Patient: sex M, age 60
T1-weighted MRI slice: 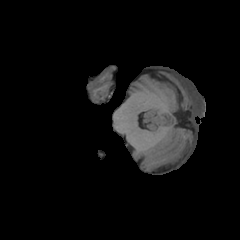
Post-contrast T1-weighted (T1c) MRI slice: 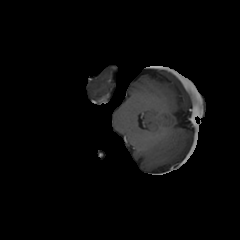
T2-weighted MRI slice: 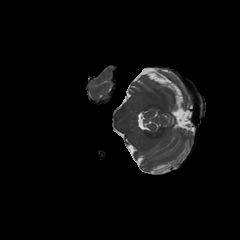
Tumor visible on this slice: no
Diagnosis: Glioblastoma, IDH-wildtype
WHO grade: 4